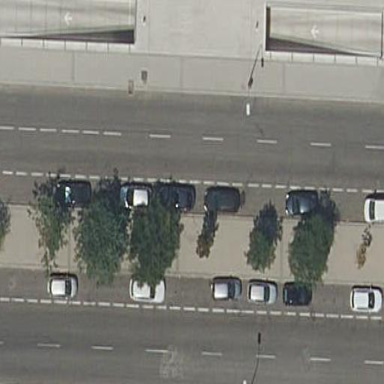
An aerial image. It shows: Kerb serving as barrier.